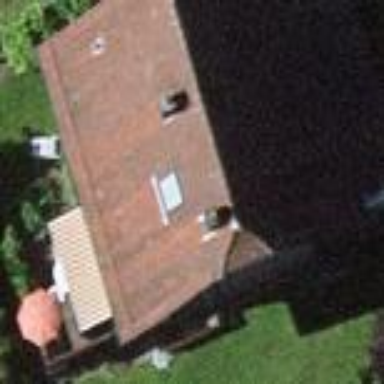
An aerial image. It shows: Detached building.